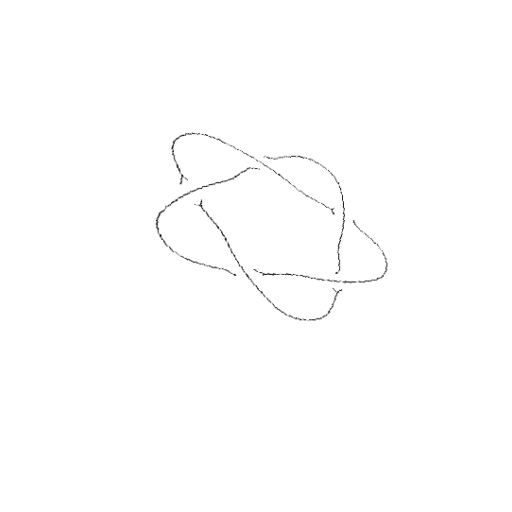
Crossing number: 5